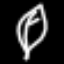
Label: leaf